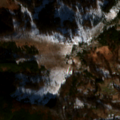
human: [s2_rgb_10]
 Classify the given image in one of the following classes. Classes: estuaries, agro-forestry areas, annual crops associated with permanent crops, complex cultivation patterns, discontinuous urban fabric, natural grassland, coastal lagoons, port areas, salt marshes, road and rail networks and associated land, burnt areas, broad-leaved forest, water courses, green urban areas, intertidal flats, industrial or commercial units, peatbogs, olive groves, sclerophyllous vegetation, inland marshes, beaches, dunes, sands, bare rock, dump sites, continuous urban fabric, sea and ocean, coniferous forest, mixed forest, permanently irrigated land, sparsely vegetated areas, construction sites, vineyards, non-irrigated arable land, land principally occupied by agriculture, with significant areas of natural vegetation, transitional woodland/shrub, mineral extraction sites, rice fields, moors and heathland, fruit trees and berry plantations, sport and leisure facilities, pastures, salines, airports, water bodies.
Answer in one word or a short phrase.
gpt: land principally occupied by agriculture, with significant areas of natural vegetation, broad-leaved forest, coniferous forest, natural grassland, transitional woodland/shrub